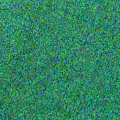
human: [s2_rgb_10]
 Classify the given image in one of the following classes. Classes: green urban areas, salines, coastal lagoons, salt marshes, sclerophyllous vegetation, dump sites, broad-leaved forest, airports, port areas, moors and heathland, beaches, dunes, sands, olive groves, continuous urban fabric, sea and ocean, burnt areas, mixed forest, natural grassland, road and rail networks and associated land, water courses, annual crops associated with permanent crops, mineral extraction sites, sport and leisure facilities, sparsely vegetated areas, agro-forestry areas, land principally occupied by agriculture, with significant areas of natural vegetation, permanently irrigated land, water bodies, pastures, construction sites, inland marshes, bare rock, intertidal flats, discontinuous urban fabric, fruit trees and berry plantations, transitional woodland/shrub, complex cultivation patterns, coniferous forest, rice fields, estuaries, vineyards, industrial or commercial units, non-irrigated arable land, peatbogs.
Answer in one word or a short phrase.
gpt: sea and ocean